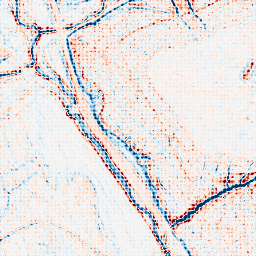
Category: edge_preserving
Decomposition family: anisotropic_diffusion
Decomposition parameters: iterations: 10
kappa: 10
gamma: 0.15
Upsampling method: sinc_blackman
Upsampling parameters: scale: 8
kernel_size: 8
Upsampling scale: 8